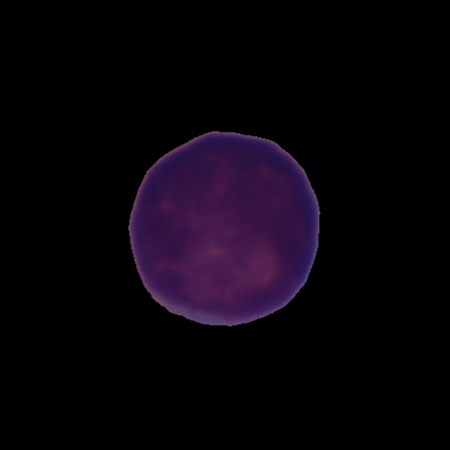
Label: cancer